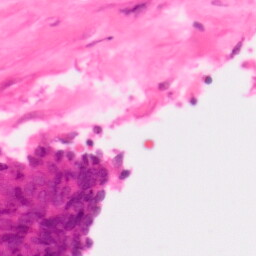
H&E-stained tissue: Colon